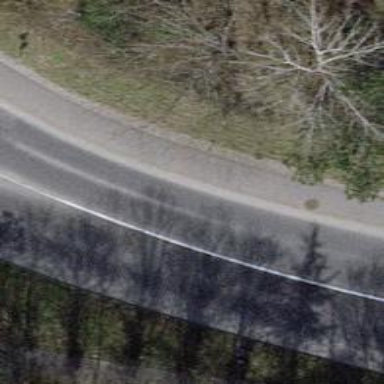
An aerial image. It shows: Asphalt sidewalk along the footway.